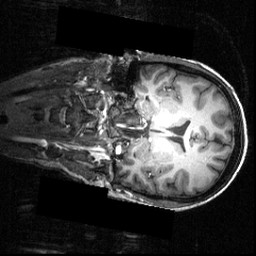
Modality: T1w
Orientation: coronal
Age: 20
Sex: female
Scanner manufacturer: siemens
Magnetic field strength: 3.951 T
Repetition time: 1.5 s
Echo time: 0.00335 s